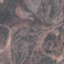
Label: HerbaceousVegetation